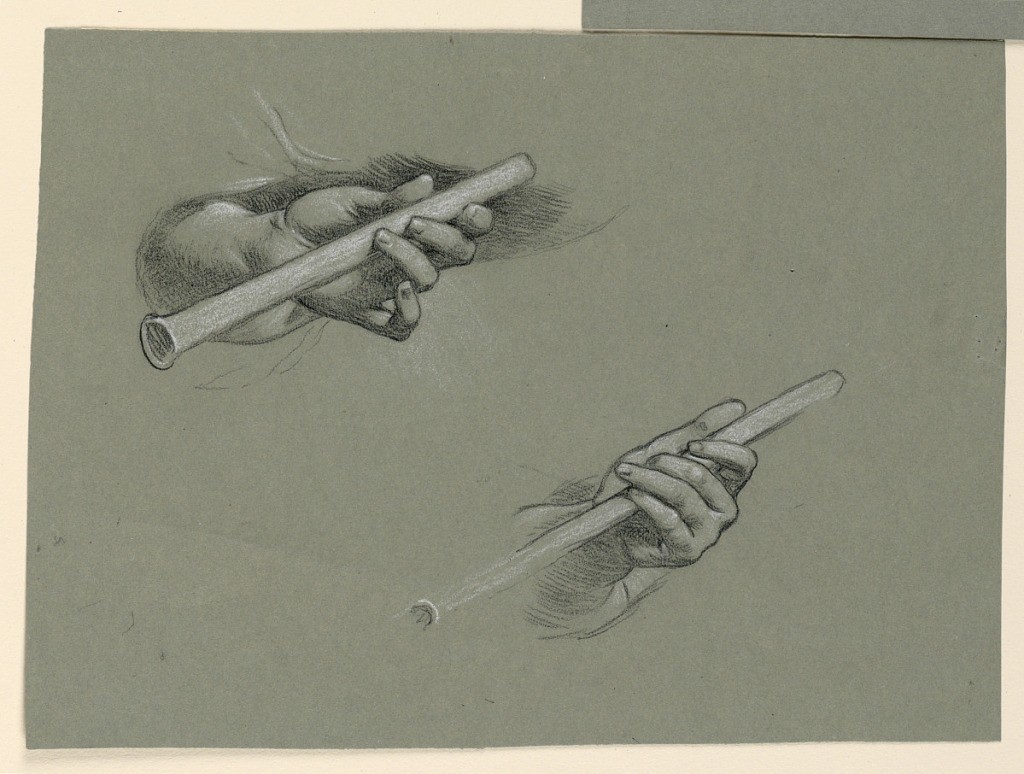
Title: studies of two hands holding flutes (?)
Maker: Elihu Vedder, American, 1836 – 1923
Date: ca. 1890
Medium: black crayon, white chalk on blue-gray paper
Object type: Drawing
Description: Two hands holding flutes